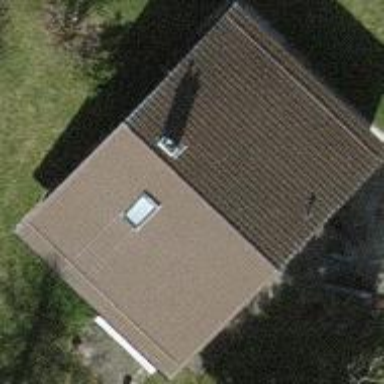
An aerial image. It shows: Simple and straightforward house.